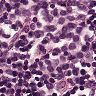
Metastatic tissue present: no